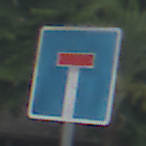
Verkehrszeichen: Sackgasse
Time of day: MorningAfternoon
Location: Outdoor (Suburban)
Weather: PartlyCloudy
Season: NotSpecified
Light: Natural